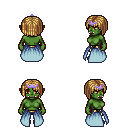
a pixel art fantasy rpg character, female body template, orc, green skin, overskirt, gold greaves, blonde pageboy hairstyle, purple tiara, maroon shoes, four views (front, back, left, right), 2x2 character sprite sheet, small pixel art, hard edges, no anti-aliasing